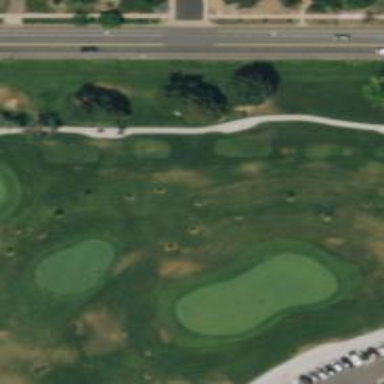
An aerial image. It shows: Path for golf carts.